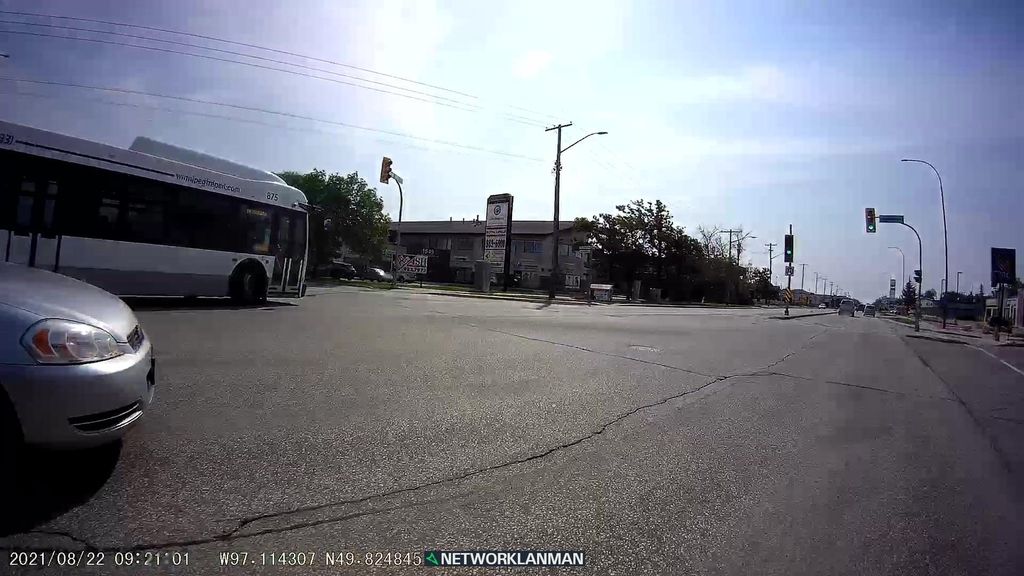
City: winnipeg